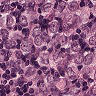
Metastatic tissue present: yes